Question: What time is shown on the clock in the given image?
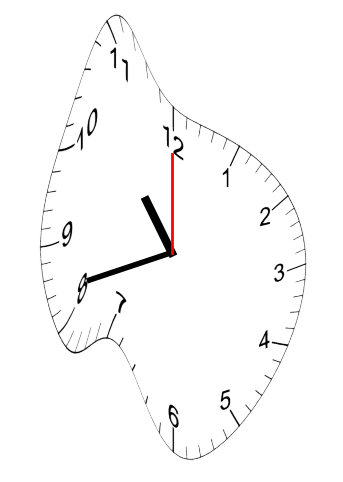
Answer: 10:42:00